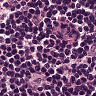
Metastatic tissue present: no